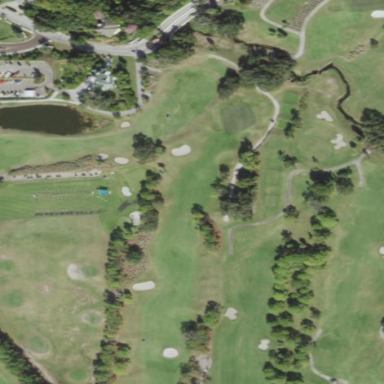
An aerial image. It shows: Grassy area designated as golf fairway.